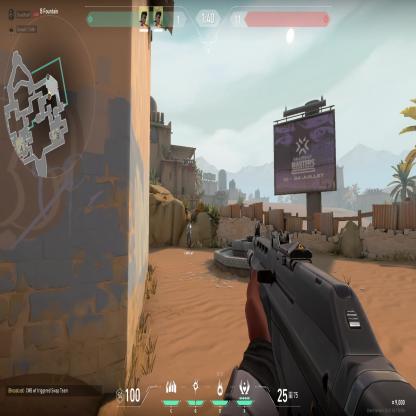
Label: teammate